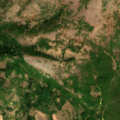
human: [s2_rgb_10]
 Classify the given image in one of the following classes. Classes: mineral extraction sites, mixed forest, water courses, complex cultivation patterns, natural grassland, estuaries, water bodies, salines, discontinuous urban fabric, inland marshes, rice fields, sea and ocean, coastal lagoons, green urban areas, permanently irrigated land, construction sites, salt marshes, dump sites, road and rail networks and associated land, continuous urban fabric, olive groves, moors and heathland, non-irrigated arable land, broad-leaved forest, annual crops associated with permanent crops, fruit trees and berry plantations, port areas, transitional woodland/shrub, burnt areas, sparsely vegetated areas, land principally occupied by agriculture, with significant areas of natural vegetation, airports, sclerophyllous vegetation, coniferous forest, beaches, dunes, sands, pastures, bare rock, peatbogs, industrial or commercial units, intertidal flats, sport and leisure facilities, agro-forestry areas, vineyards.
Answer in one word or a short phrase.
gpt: complex cultivation patterns, land principally occupied by agriculture, with significant areas of natural vegetation, broad-leaved forest, natural grassland, transitional woodland/shrub